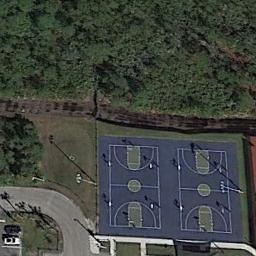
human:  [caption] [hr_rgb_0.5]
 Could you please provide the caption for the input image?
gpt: There are two basketball courts next to the forest .

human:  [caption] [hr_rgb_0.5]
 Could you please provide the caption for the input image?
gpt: There are two blue-green basketball courts on the lower right .

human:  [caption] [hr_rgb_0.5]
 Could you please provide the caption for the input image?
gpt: Two basketball courts next to the forest and a road beside .

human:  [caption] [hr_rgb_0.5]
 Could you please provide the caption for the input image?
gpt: The basketball courts are next to the forest,One street away from the parking lot .

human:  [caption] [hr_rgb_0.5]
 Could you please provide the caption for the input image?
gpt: Many trees are near two basketball courts .